Question: I am currently working in <URL> calculated from body element only , that means top of window and left edges of window.Here In my code i can send particular div for rulers
'''
var evt = new Event(),
dragdrop = new Dragdrop(evt),
rg = new RulersGuides(evt, dragdrop,document.getElementById('workarea'));
'''
I need to start from particular div
(For example : class will create horizontal grid line and class will create vertical grid line in my working area.)
How to get draggable starting element ? And i need to start in particular div just like image
.
I am struggle for more than 2 days.How to solve this issues?
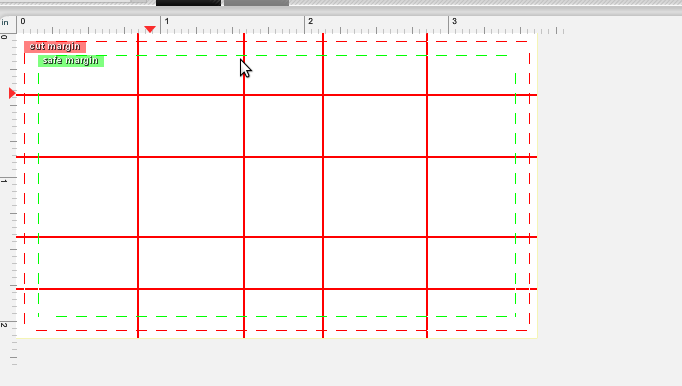
Answer: Actually RulersGuides.js is not intended to be used in containers other than document body, so I would think about placing it in an iframe.
If you really need to have it a in a div, here are some adjustments needed:
1. Update getWindowSize, getScrollPos and getScrollSize functions to calculate container dimensions.
2. Instead of using vBound and hBound in mousedown handler you need to introduce vLowBound, vHighBound, etc., where container's left and top offsets will be taken in account, like this: if (vLowBound === 0) {
vLowBound = container.offsetLeft;
vHighBound = vRuler.offsetWidth + vLowBound;
hLowBound = container.offsetTop;
hHighBound = hRuler.offsetHeight + hLowBound;
}
with appropriate checks
'''
if (
(
(x > vLowBound && x < vHighBound) ||
(y > hLowBound && y < hHighBound)
) && rulerStatus === 1
)
'''
and then
'''
if (y > hLowBound && y < hHighBound) {
'''
and
'''
} else if (x > vLowBound && x < vHighBound) {
'''
accordingly
1. Update removeInboundGuide accordingly in the same way.
Other than that, I think there'll be needed some changes in dom dimensions calculations, dialogs etc.
Please refer to the following <URL> for the details.